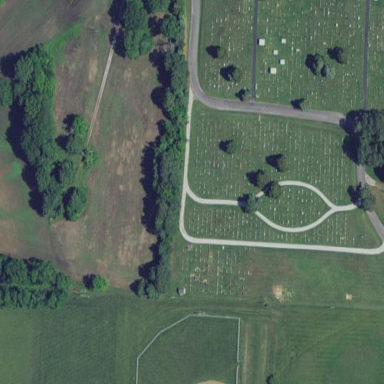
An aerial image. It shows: Cemetery.